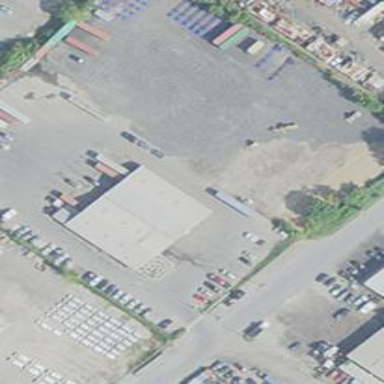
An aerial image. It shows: Commercial building.